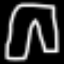
Label: pants